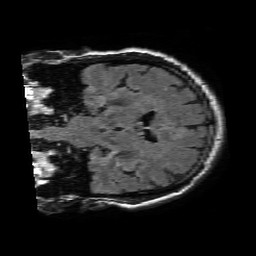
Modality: FLAIR
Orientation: coronal
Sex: male
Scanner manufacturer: philips
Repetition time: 11 s
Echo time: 0.125 s